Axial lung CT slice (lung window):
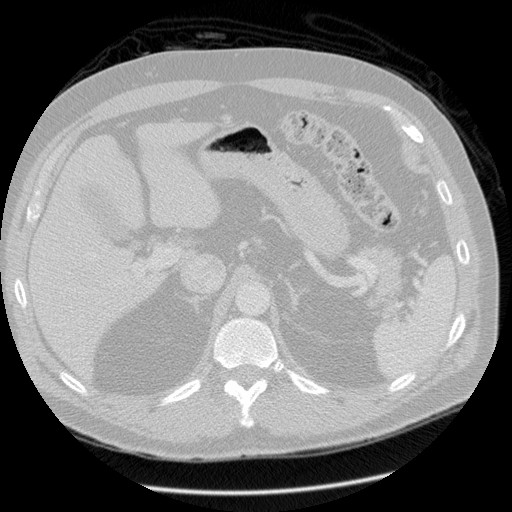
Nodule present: no